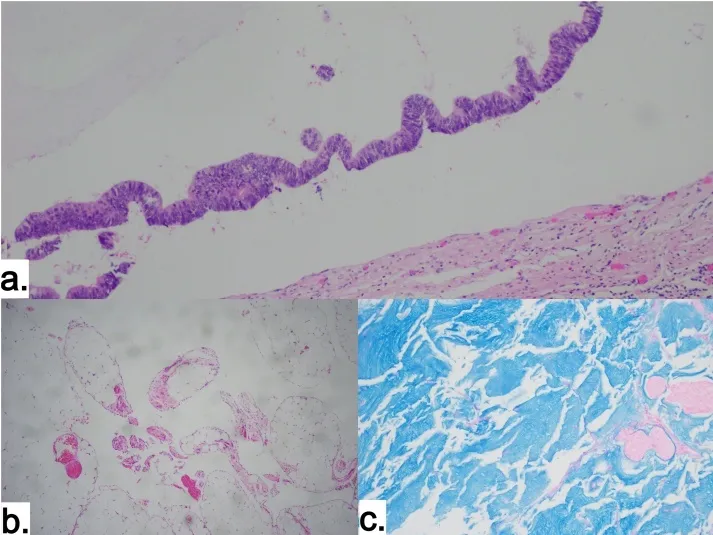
Histological picture. . A. Appendix with high grade tumor cells after initial appendectomy. Microscopic examination (10x) of Omentum - without tumor cells (after CCRS). Acellular mucin in deposits (10x) with intense Alcian blue staining (after CCRS).
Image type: pathology (alcian_blue)